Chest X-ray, AP view. Patient: 55 years old, sex M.
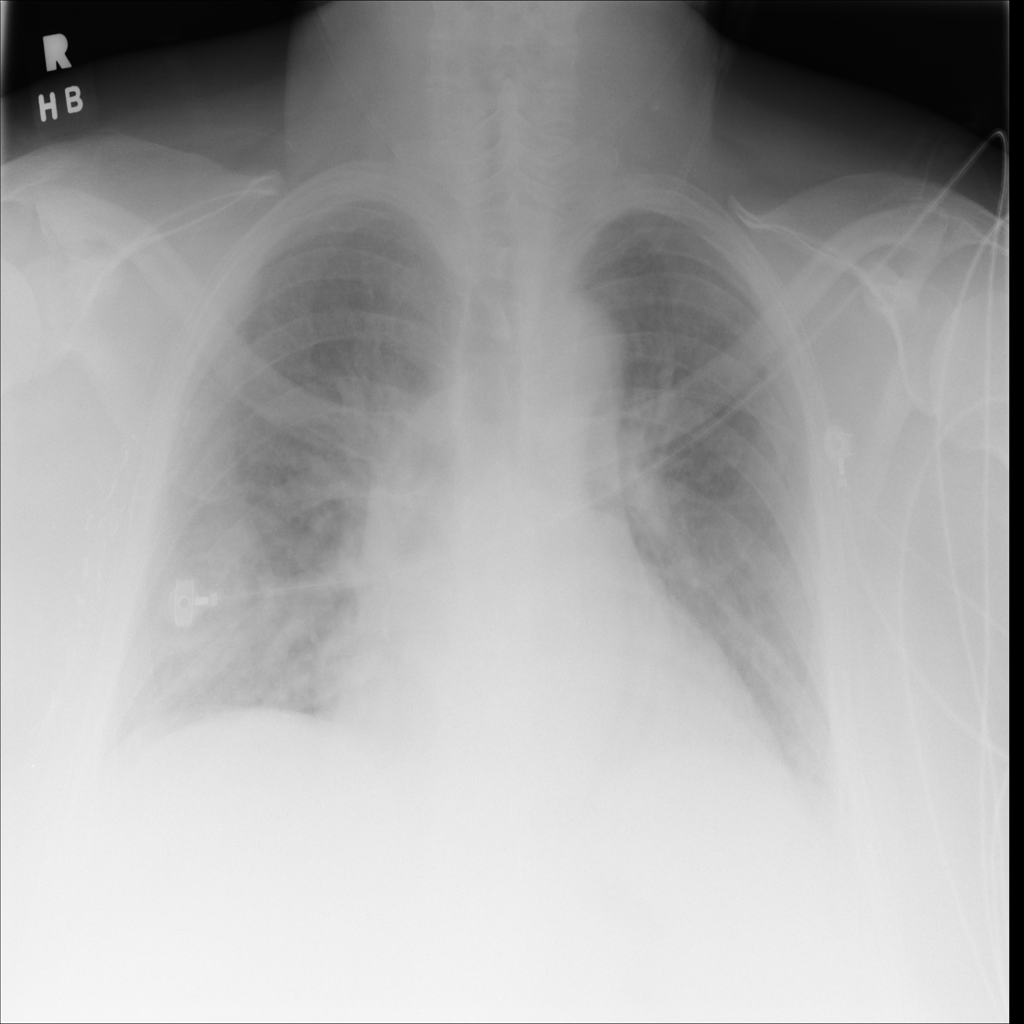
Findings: No Finding